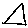
Label: triangle